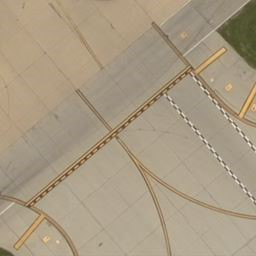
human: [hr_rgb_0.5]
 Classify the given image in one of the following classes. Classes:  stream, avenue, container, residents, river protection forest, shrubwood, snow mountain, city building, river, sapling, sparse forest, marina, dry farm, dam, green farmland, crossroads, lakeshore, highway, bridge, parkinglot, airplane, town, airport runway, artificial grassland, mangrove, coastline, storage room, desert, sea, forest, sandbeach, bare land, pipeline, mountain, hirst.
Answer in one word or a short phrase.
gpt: airport runway